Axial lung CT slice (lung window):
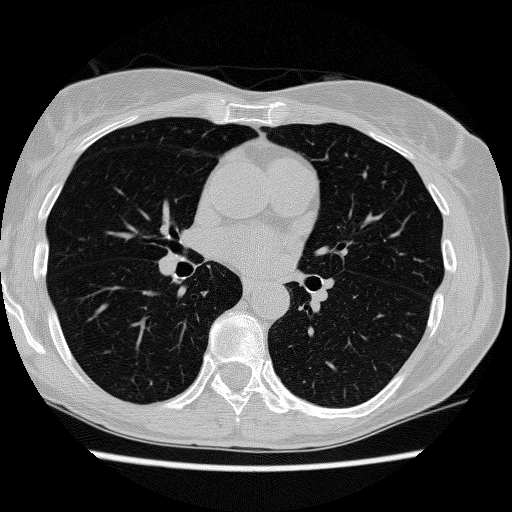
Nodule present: no